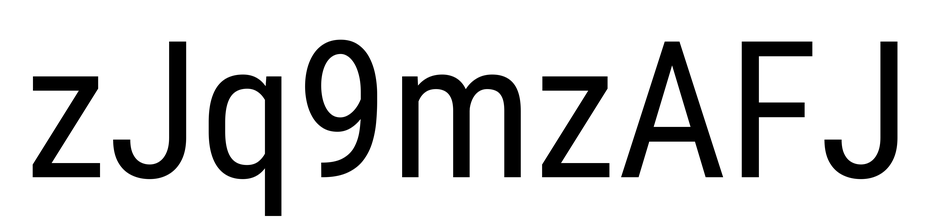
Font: Roboto_Condensed_Regular